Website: lowes
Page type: receipt
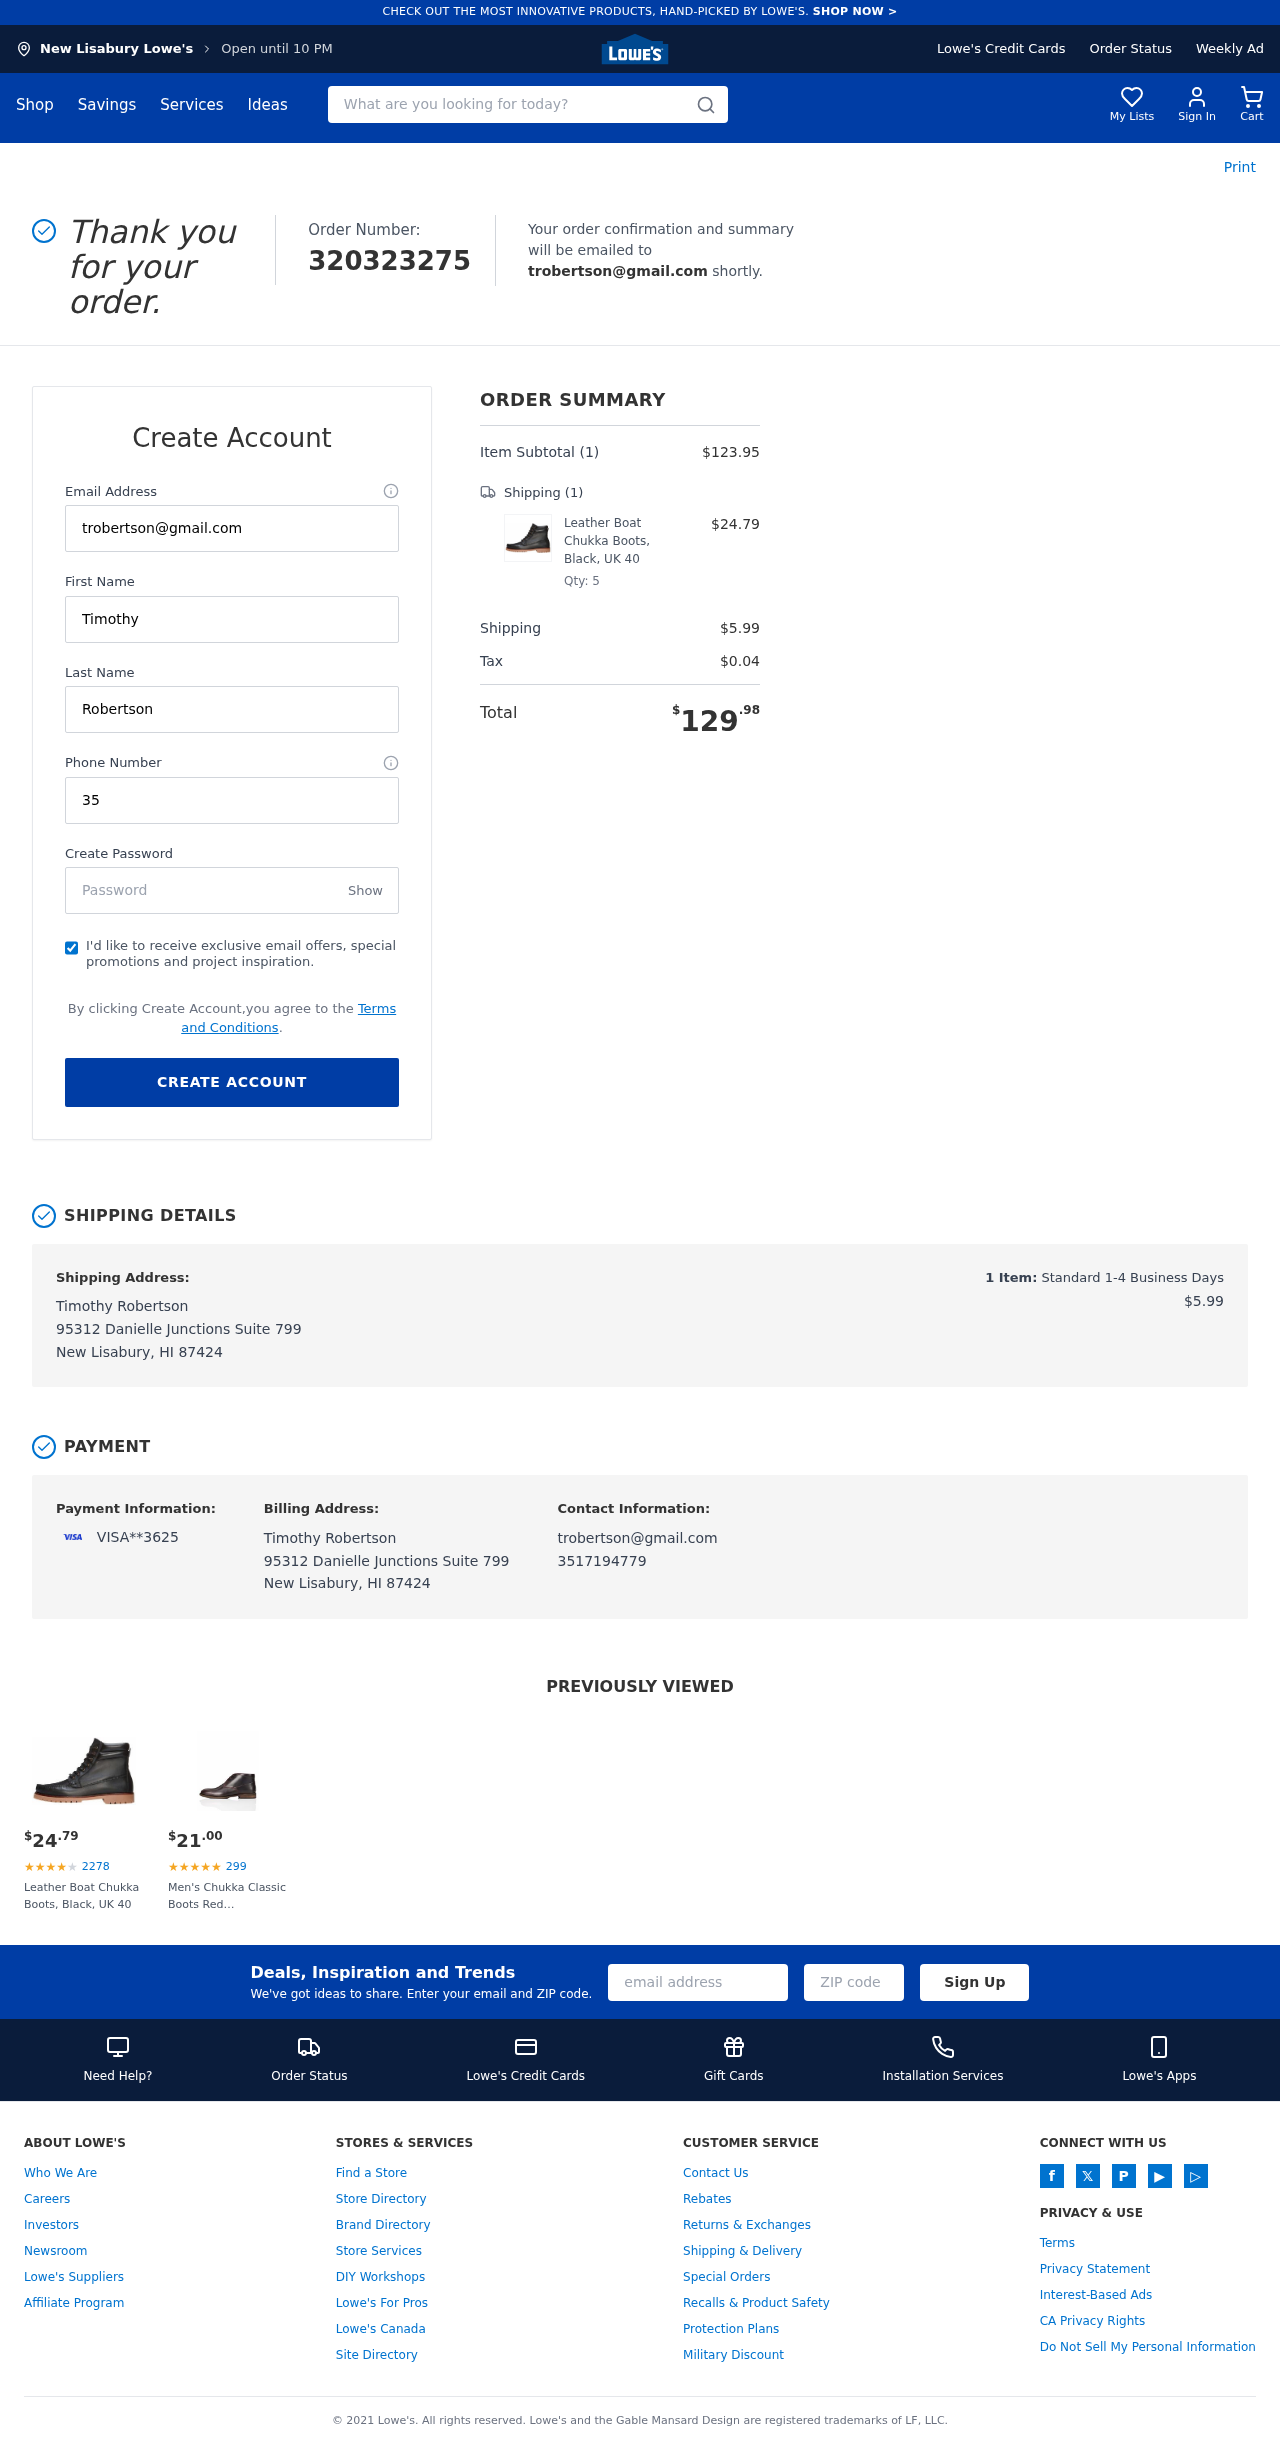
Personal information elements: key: PII_CARD_LAST4
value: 3625
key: PII_CARD_TYPE
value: VISA
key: PII_CITY
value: New Lisabury
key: PII_EMAIL
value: trobertson@gmail.com
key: PII_FULLNAME
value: Timothy Robertson
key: PII_PHONE
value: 3517194779
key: PII_STREET
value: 95312 Danielle Junctions Suite 799
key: PII_FIRSTNAME
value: Timothy
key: PII_LASTNAME
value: Robertson
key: PII_CITY_STATE_ZIP
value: New Lisabury, HI 87424
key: PII_FULLNAME2
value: Timothy Robertson
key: PII_FULLNAME3
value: Timothy Robertson
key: PII_FIRSTNAME2
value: Timothy
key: PII_FIRSTNAME3
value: Timothy
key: PII_LASTNAME2
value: Robertson
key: PII_LASTNAME3
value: Robertson
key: PII_FIRSTNAME_DERIVED
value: Timothy
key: PII_LASTNAME_DERIVED
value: Robertson
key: PII_FULLNAME_DERIVED
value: Timothy Robertson
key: PII_NAME_FULL_DERIVED
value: Timothy Robertson
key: PII_STREET2
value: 95312 Danielle Junctions Suite 799
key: PII_CITY_STATE_ZIP2
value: New Lisabury, HI 87424
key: PII_EMAIL2
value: trobertson@gmail.com
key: PII_EMAIL3
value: trobertson@gmail.com
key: PII_PHONE_LINE
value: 4779
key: PII_PHONE_SUFFIX
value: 4779
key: PII_PHONE2
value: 3517194779
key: PII_PHONE3
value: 3517194779
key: PII_PHONE_NUMERIC
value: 3517194779
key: PII_PHONE_LINE_NUMERIC
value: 4779
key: PII_PHONE_SUFFIX_NUMERIC
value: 4779
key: PII_PHONE2_NUMERIC
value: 3517194779
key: PII_PHONE3_NUMERIC
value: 3517194779
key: PII_PHONE_DIGITS
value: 3517194779
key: PII_PHONE_LAST4
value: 4779
Product elements: key: PRODUCT1_NAME
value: Leather Boat Chukka Boots, Black, UK 40
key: PRODUCT1_PRICE
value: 24.79
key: PRODUCT1_QUANTITY
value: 5
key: PRODUCT2_NAME
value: Men's Chukka Classic Boots Red (Burgundy) 44 EU
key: PRODUCT2_NUM_RATINGS
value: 299
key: PRODUCT2_PRICE
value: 21
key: PRODUCT1_PRICE2
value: $24.79
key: PRODUCT1_RATING2
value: ★
★
★
★
★
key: PRODUCT1_NUM_RATINGS2
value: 2278
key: PRODUCT1_NAME2
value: Leather Boat Chukka Boots, Black, UK 40
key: PRODUCT2_RATING
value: ★
★
★
★
★
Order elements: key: ORDER_ID
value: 320323275
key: ORDER_NUM_ITEMS
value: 1
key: ORDER_SUBTOTAL
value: $123.95
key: ORDER_NUM_ITEMS2
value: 1
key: ORDER_SHIPPING_COST
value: $5.99
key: ORDER_TAX
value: $0.04
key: ORDER_TOTAL
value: $129.98
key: ORDER_NUM_ITEMS3
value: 1
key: ORDER_SHIPPING_COST2
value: $5.99
Search elements: key: HEADER_SEARCH
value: What are you looking for today?